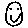
Label: smiley face